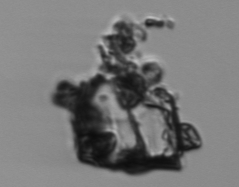
Label: Delphineis